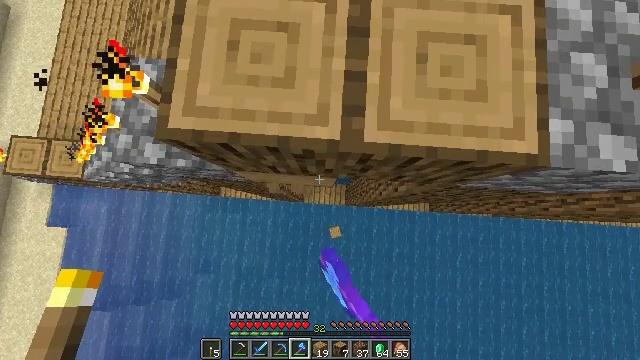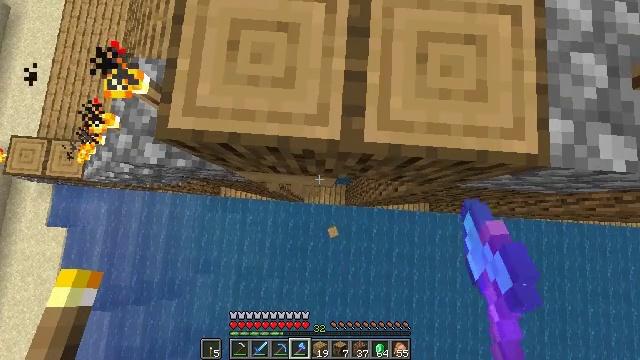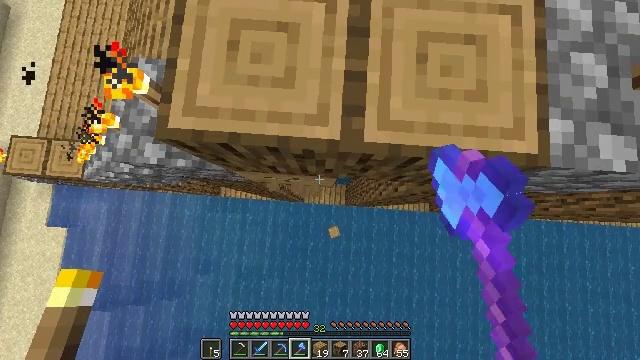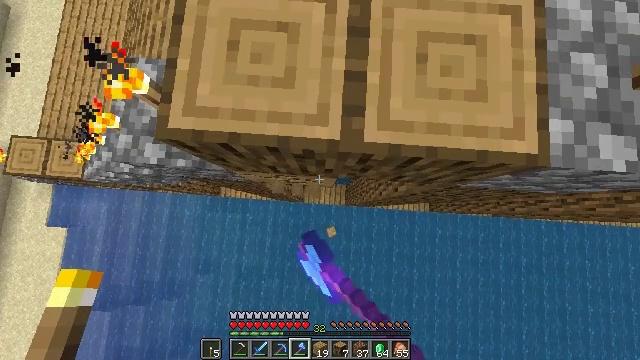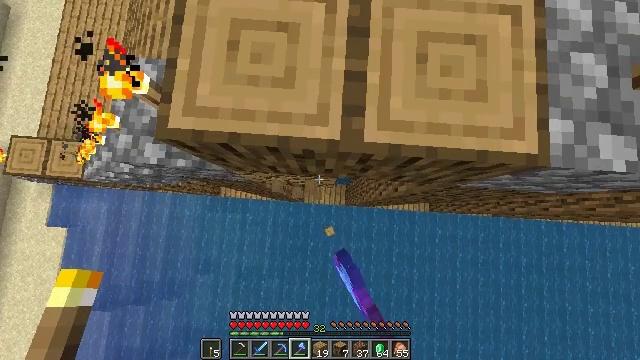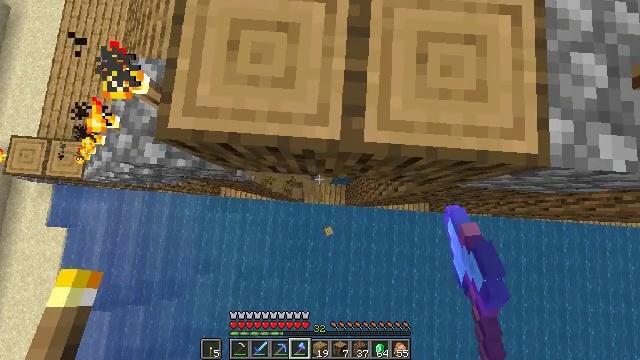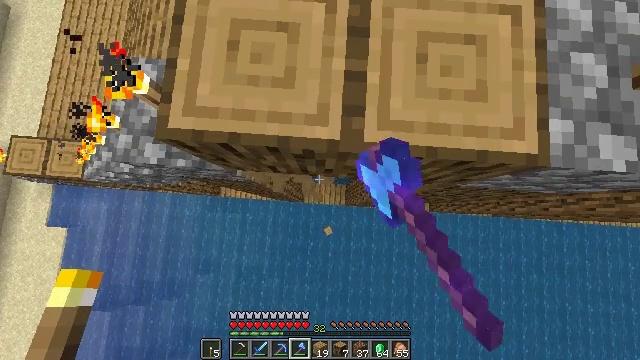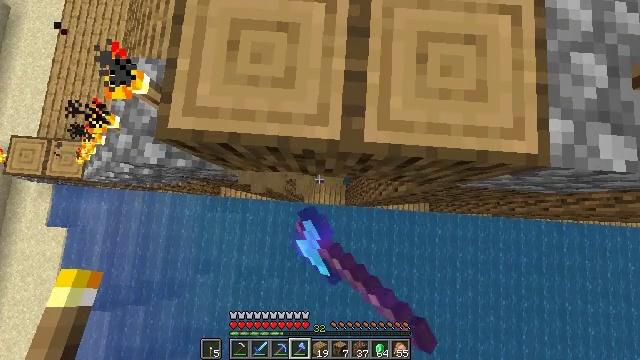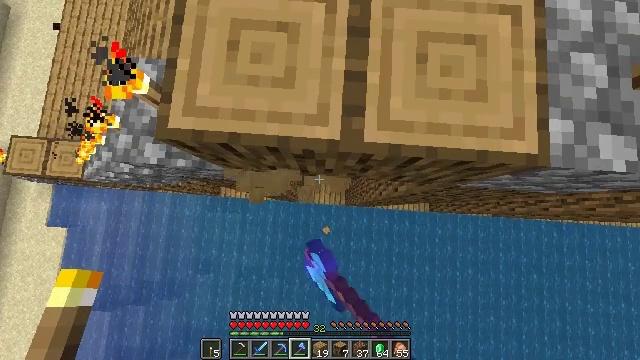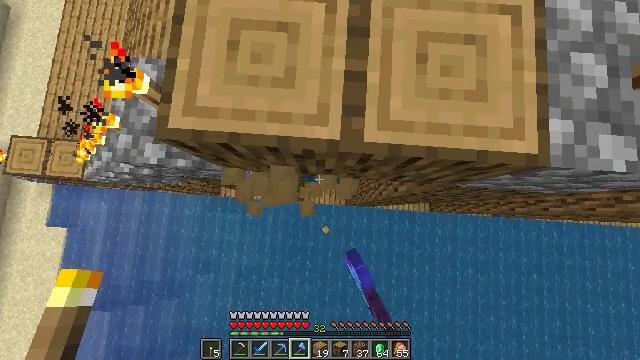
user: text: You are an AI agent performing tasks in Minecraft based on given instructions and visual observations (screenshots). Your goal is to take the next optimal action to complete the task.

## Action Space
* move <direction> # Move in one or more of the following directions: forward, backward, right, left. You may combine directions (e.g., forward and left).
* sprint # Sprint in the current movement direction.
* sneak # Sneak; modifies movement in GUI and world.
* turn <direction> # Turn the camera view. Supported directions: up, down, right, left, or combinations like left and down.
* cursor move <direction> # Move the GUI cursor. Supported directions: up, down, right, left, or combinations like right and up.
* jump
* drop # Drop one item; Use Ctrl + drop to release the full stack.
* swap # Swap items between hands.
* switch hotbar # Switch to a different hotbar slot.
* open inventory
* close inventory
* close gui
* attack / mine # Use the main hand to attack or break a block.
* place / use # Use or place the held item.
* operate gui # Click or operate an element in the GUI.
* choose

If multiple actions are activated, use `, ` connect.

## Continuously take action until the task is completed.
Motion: motion action
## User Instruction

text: Break the stripped oak log.
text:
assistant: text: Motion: sneak, attack / mine
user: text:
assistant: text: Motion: sneak, attack / mine
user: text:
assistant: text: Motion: sneak, attack / mine
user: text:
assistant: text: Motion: sneak, attack / mine
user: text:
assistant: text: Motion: sneak, attack / mine
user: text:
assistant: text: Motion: sneak, attack / mine
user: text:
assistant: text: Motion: sneak, attack / mine
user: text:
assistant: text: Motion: sneak, attack / mine
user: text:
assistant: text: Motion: sneak, attack / mine
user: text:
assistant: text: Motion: sneak, attack / mine